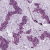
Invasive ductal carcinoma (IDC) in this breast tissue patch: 1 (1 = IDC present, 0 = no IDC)